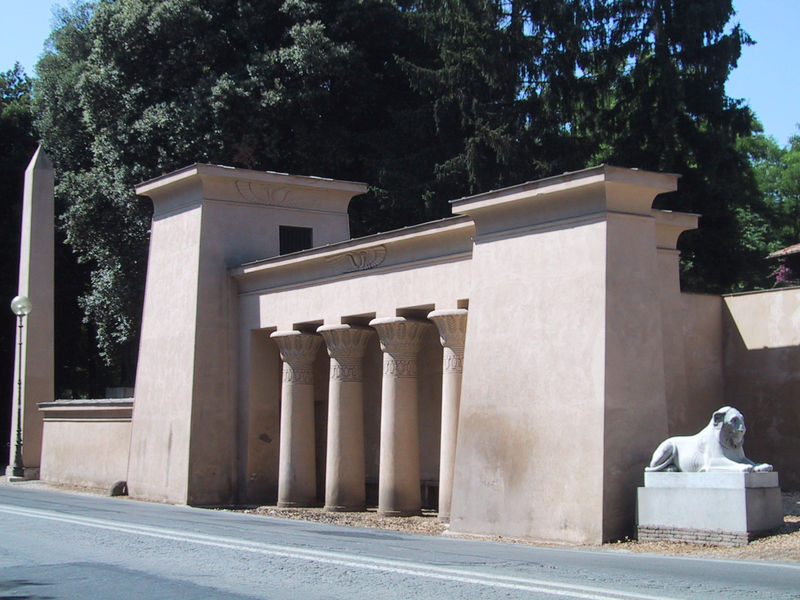
Titel: Ägyptisierende Propyläen
Künstler: Luigi Canina
Institution: Rom, Villa Borghese
Schlagwörter: adler, baum, himmel, vogel, weiß, bäume, lampe, laterne, licht, straße, säule, säulen, gebäude, haus, beige, architektur, sockel, skulptur, relief, sommer, fassade, mauer, tor, foto, fotografie, eingang, arkade, gehweg, friedhof, fichte, laubbaum, tanne, kapitell, römer, löwen, griechen, griechisch, obelisk, tempel, löwe, fotographie, osmanisch, bau, fot, römisch, sphinx, ägyptisch, ägypten, säulengang, bauwerk, dorische säulen, latern, pylone, farbfotografie, hommel, stehle, blendarkade, römosch, ssockel, ägyptsierend